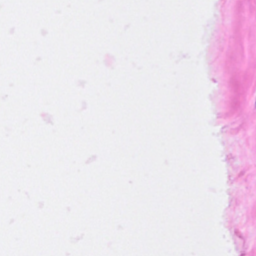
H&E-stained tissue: Breast